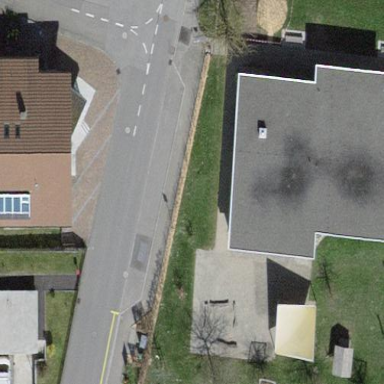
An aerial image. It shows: House used as kindergarten.